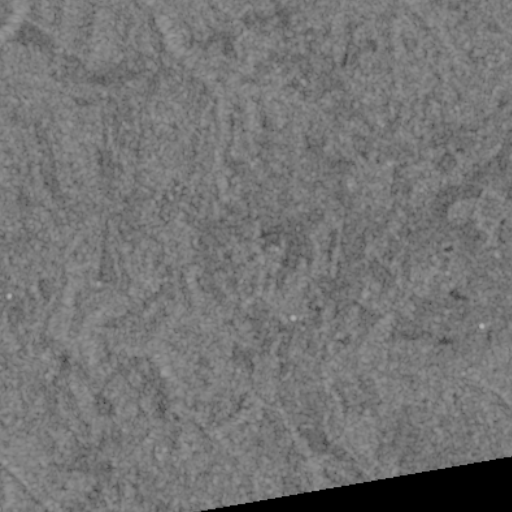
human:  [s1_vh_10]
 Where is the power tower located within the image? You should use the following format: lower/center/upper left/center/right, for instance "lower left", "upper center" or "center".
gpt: The power tower is located in the lower left of the image.
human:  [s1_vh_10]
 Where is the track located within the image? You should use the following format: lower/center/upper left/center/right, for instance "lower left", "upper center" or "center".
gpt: There is no track in the image.

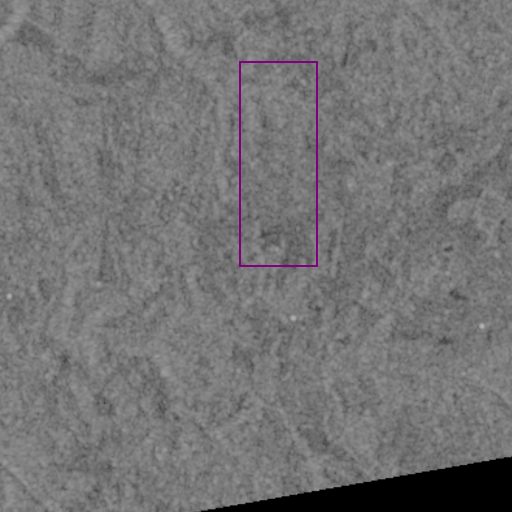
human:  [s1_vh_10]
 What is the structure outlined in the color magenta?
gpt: There is no magenta outline.
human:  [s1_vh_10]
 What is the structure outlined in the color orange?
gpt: There is no structure outlined in orange.